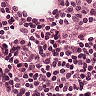
Metastatic tissue present: no